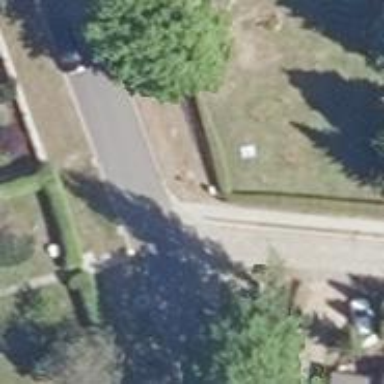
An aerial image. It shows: Residential road.